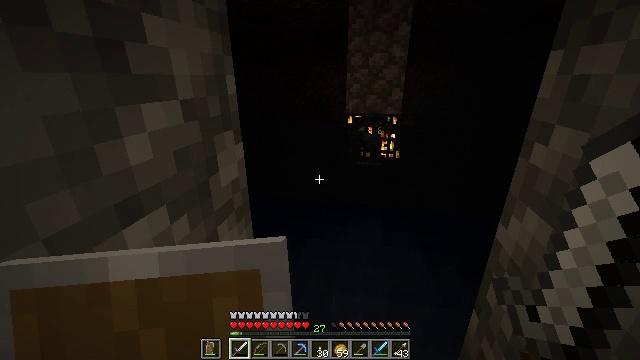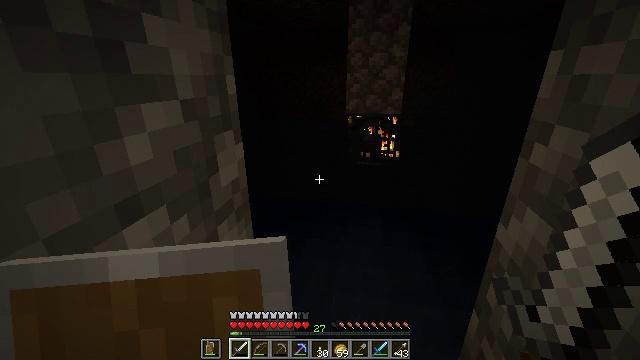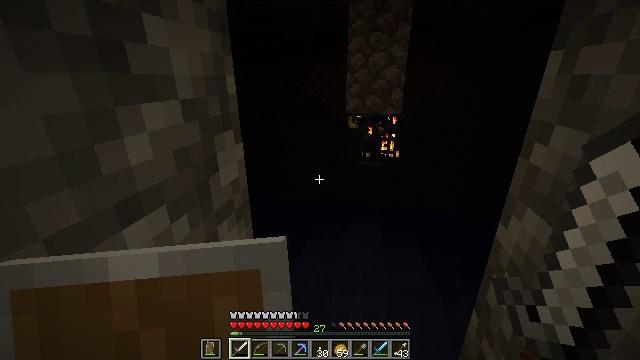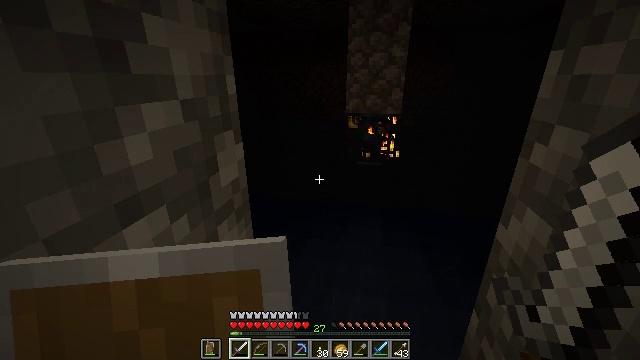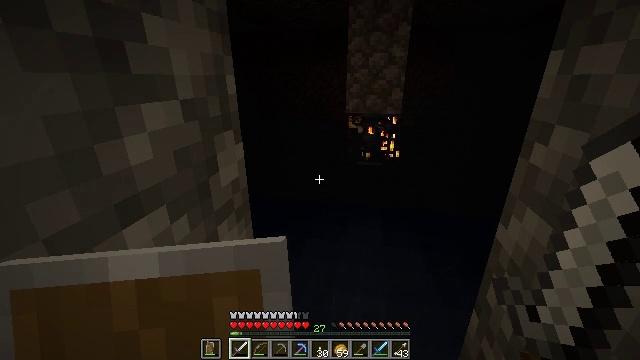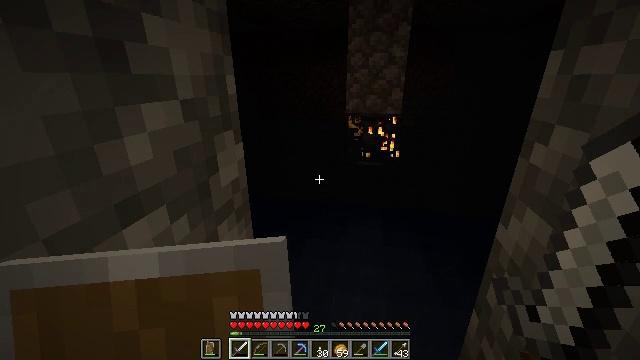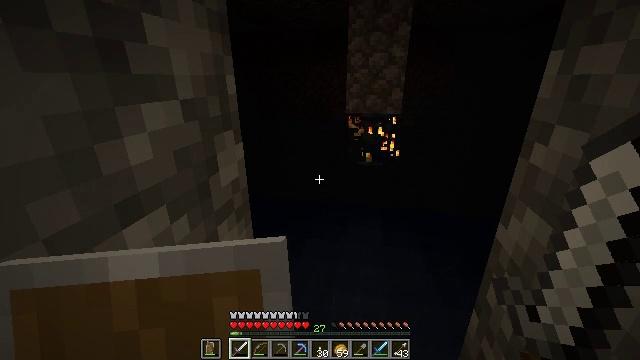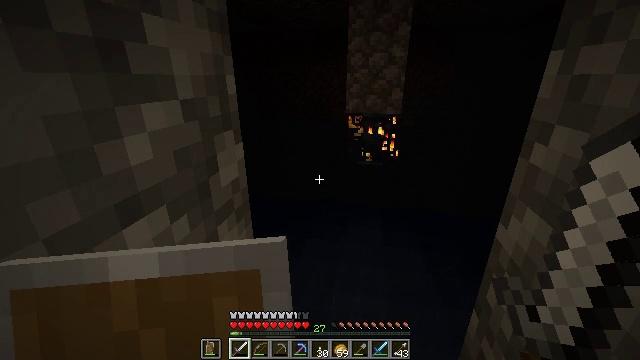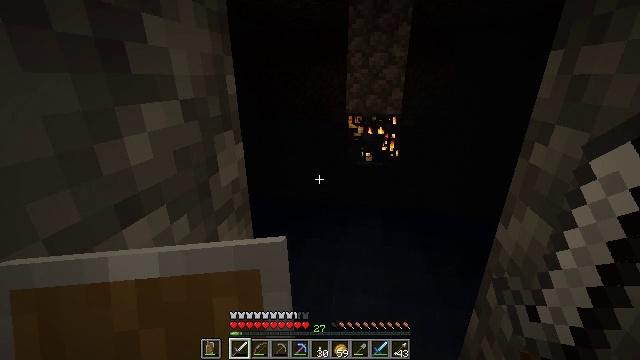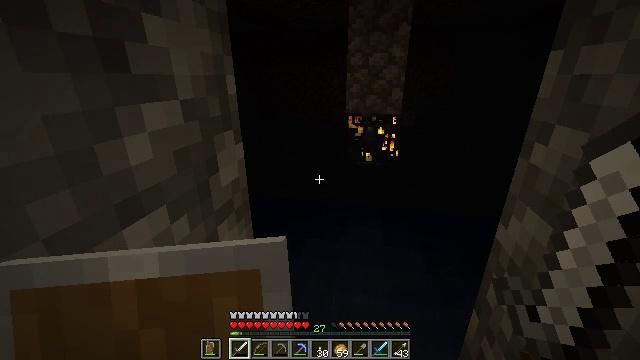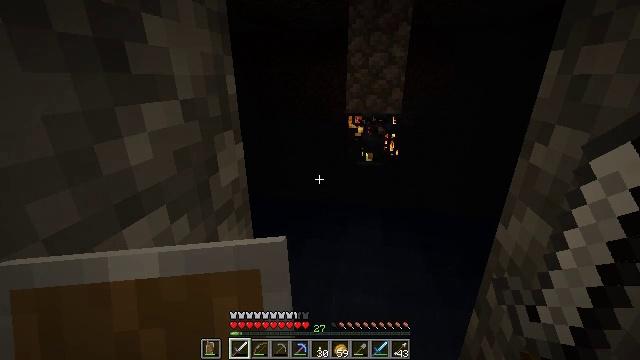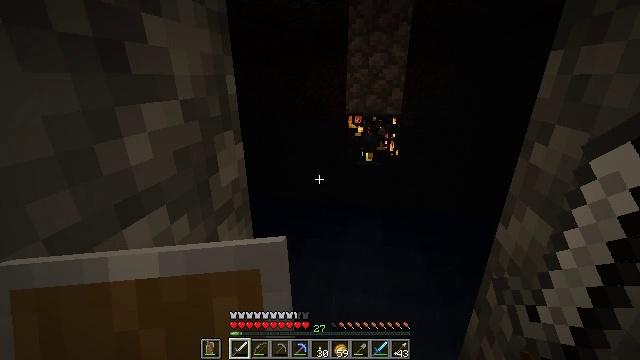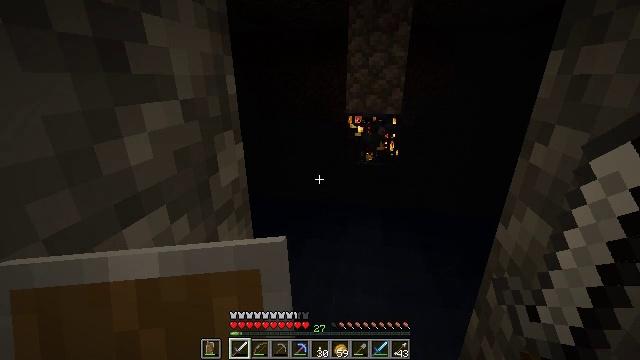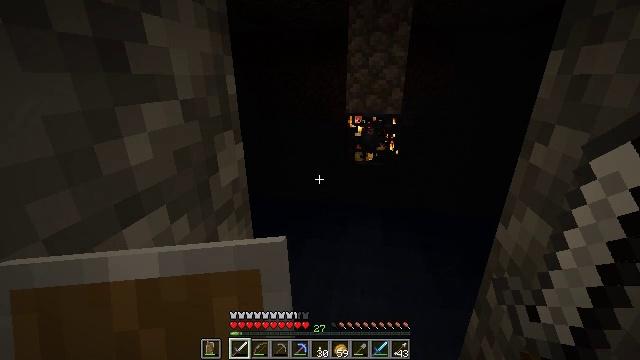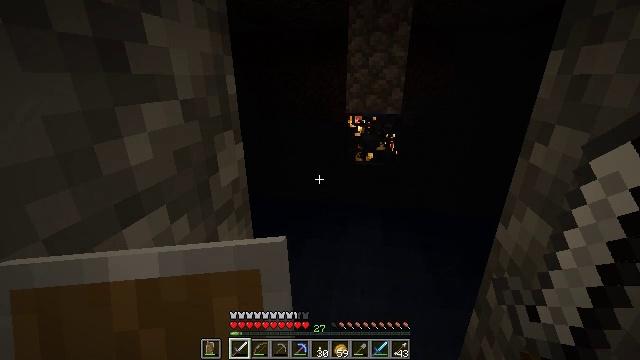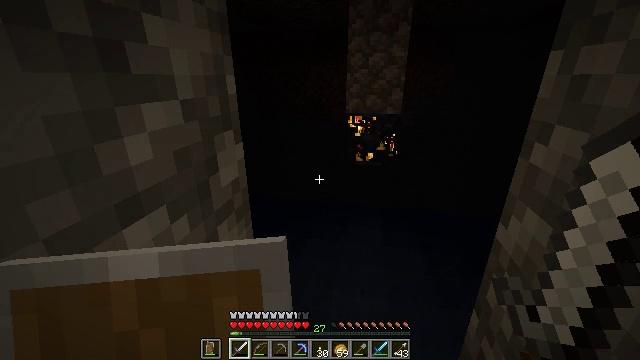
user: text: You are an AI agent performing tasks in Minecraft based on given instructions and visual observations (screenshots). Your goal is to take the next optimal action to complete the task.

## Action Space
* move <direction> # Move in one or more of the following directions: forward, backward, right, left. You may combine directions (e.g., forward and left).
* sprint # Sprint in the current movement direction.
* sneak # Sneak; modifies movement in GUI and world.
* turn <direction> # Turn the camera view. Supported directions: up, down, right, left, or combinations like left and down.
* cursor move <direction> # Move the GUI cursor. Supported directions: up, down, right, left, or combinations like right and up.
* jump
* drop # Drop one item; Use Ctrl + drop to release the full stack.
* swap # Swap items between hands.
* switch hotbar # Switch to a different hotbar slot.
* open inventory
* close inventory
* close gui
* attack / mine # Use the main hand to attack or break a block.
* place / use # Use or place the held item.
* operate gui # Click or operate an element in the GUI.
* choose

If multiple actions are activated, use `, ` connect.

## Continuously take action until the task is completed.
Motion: motion action
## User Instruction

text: Remove an iron sword from the inventory.
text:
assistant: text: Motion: no_op
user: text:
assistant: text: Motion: no_op
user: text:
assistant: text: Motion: no_op
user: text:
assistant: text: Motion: no_op
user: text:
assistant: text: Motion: no_op
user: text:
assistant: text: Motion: no_op
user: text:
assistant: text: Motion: no_op
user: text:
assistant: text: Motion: no_op
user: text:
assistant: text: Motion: no_op
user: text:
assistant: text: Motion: no_op
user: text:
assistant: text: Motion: no_op
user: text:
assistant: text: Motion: no_op
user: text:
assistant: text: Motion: no_op
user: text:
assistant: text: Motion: no_op
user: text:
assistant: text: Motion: no_op
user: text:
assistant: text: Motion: no_op
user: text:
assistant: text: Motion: no_op
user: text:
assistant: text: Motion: no_op
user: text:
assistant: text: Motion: no_op
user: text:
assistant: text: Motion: no_op
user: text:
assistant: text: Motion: no_op
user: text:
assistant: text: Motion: no_op
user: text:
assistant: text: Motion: no_op
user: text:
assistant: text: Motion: no_op
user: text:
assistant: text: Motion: no_op
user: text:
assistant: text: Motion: no_op
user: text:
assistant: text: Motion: no_op
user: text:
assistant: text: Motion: no_op
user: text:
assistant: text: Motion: no_op
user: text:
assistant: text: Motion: no_op